Field crop: maize
Growth stage: 2
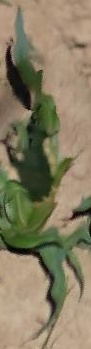
Species: maize